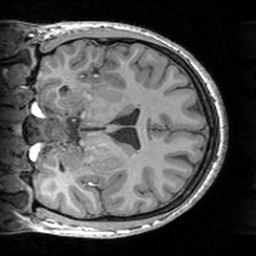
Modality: T1w
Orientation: coronal
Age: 19
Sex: male
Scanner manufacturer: siemens
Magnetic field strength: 3 T
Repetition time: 1.63 s
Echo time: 0.00311 s